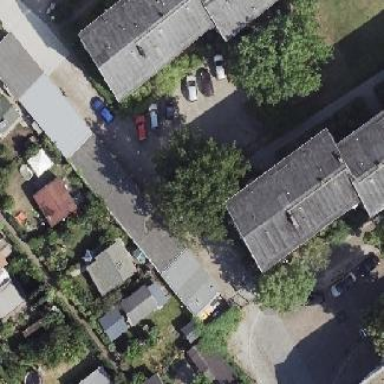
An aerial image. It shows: Group of garages.